Aerial crown-view tile of a tropical tree (Barro Colorado Island, Panama), acquired 20250715:
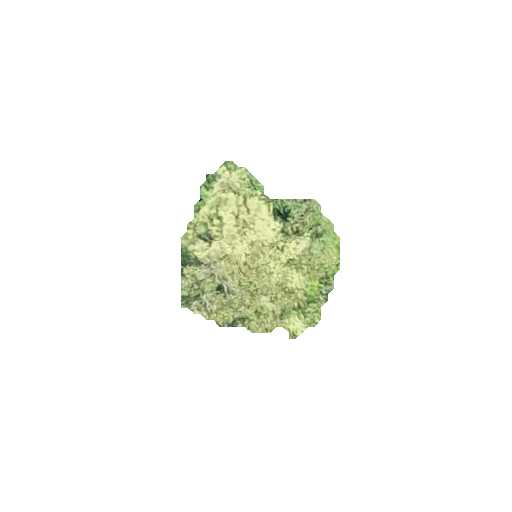
Species: Aiouea montana
GBIF accepted scientific name: Aiouea montana
Crown area: 29.66 m²